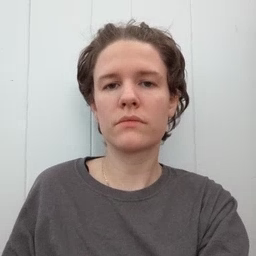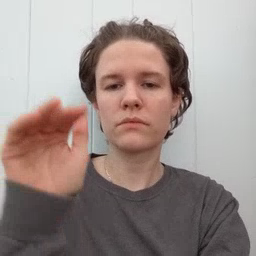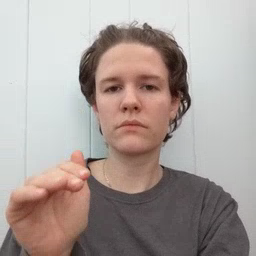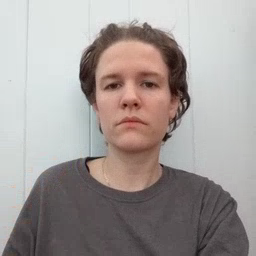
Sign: child